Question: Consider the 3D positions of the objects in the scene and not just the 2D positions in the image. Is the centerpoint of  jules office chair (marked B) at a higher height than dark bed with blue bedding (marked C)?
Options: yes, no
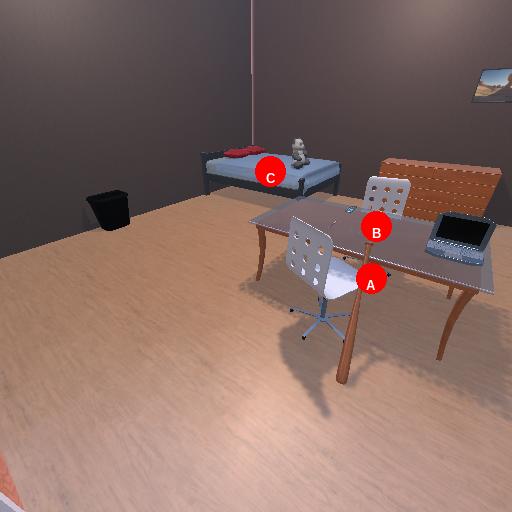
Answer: yes